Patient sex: M
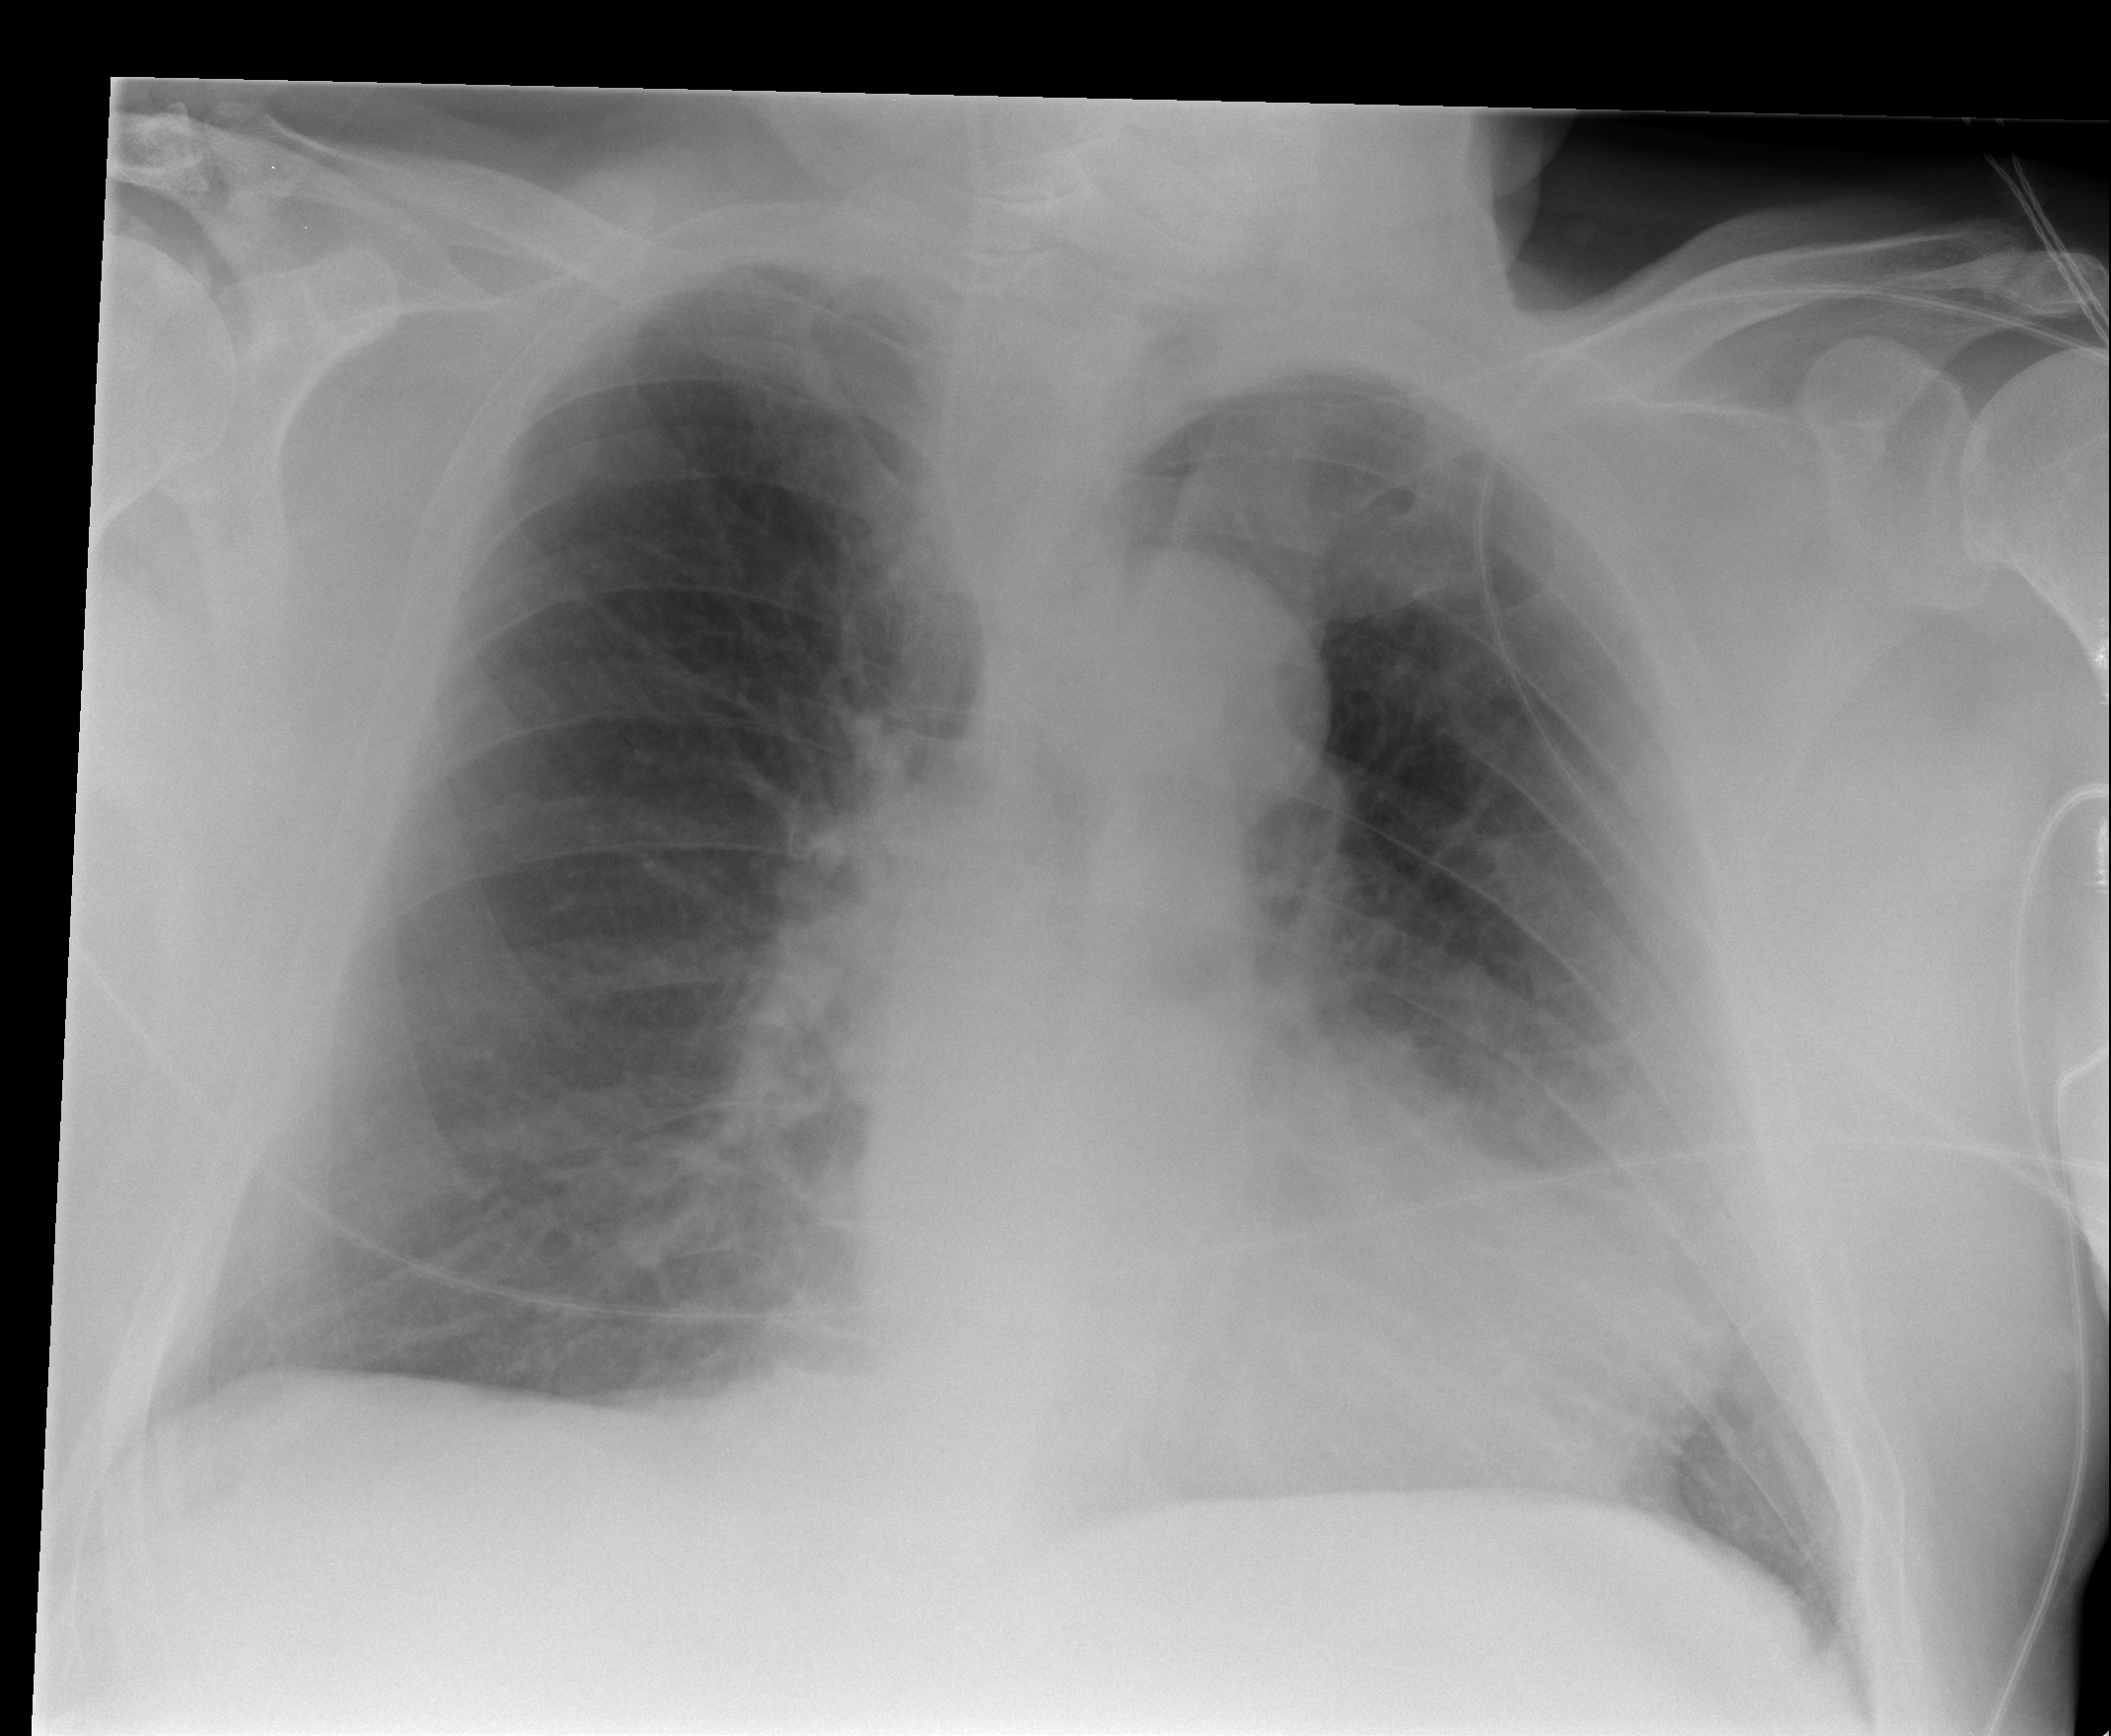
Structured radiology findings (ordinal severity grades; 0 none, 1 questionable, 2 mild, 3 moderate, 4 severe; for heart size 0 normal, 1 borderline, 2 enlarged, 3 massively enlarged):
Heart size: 2
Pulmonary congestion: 2
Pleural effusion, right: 0
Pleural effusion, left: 0
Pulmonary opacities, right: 0
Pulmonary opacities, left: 0
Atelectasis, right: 0
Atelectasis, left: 0